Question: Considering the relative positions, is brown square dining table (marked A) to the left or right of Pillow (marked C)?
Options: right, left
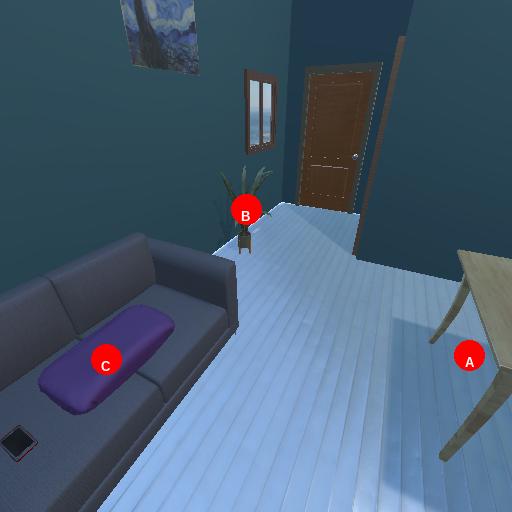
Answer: right